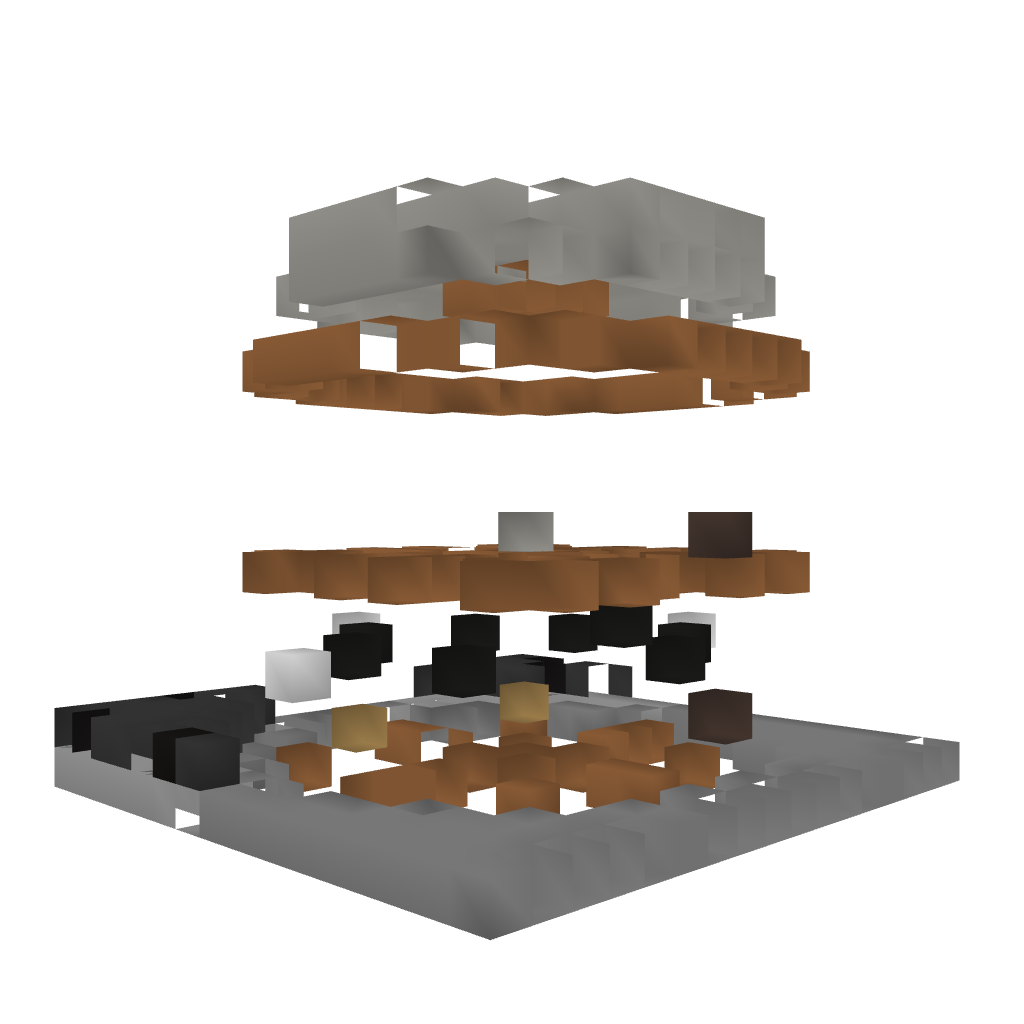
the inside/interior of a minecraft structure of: Obi's Pokecenter